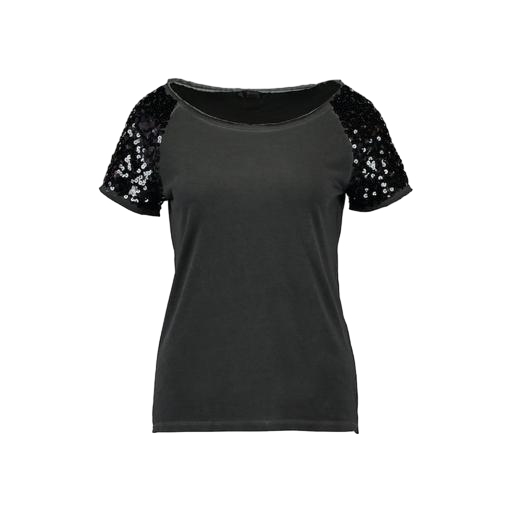
short-sleeve top only macy, black plus size printed t-shirt only macy, black distressed sequinned t-shirt, white background